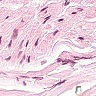
Metastatic tissue present: no